Question: I'm developing an app on Mac OS X which is suspected to crash sometimes (well, not due to my app, but due to unstable third-party plug-ins it loads. This app actually acts as a crash firewall; many crashes can happen at startup, so no need to bug the user about it at this time).
Is there a way to
Thanks!
PS: this is about this window, but not for WebKit:

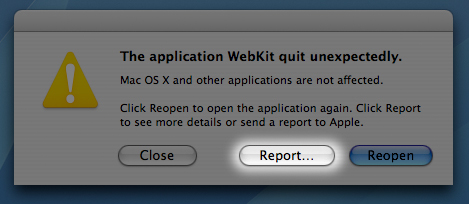
Answer: I'm not aware of any really supported solution, but there are some (ugly) ways to achieve it.
First, you need to catch the signal yourself. I assume you know how to do that (see 'sigaction'). Then within your crash signal handler, call '_exit()'. That's with a leading underscore. It's a faster, less safe version of 'exit()'. This will typically avoid the crash reporter. I've used this in some C++ projects that had such flakey memory management that they often crashed on shutdown. I'm not proud of it; I'm just saying it works....
The other solution is to launch another second process during your crash handler. The second process waits around for CrashReporter to launch. When it does, kill it. The last time I tested this approach was 10.5. I don't know if 10.7 still launches the same kind of process to display that alert.